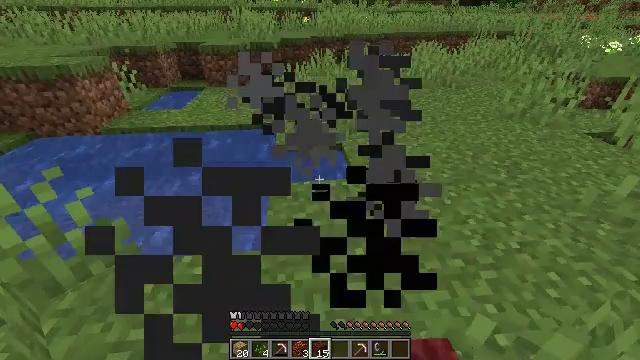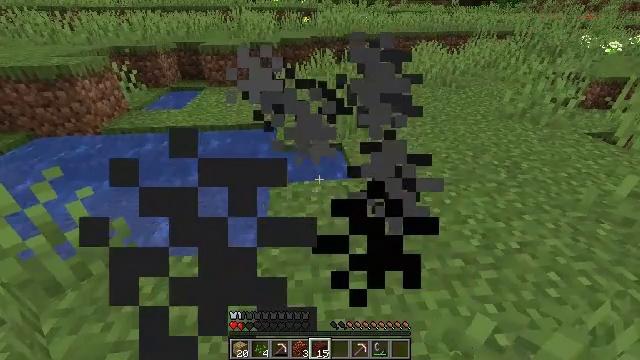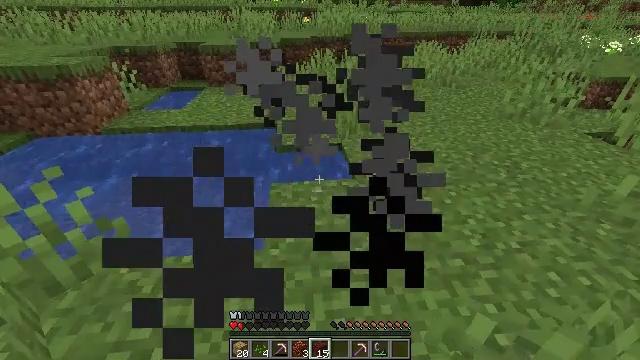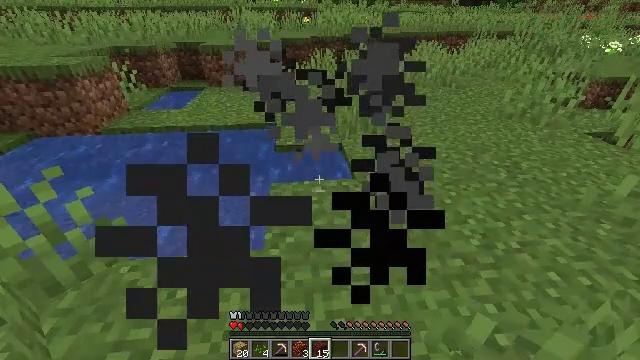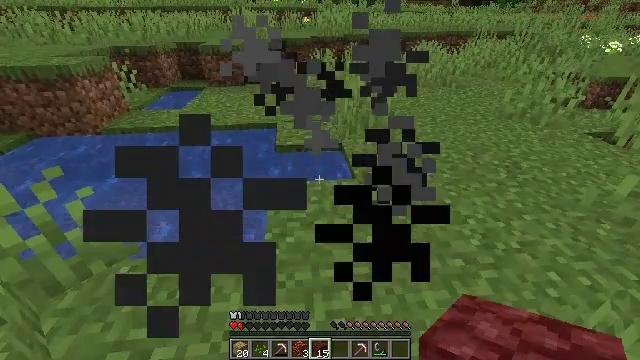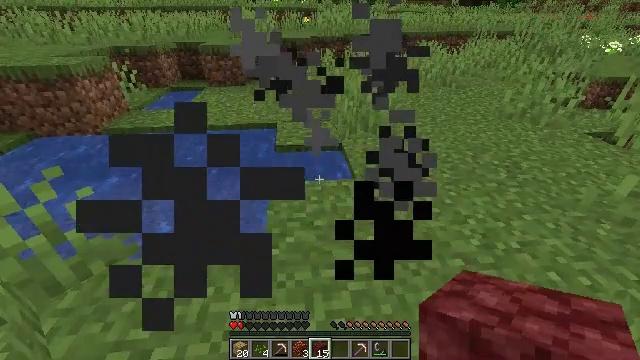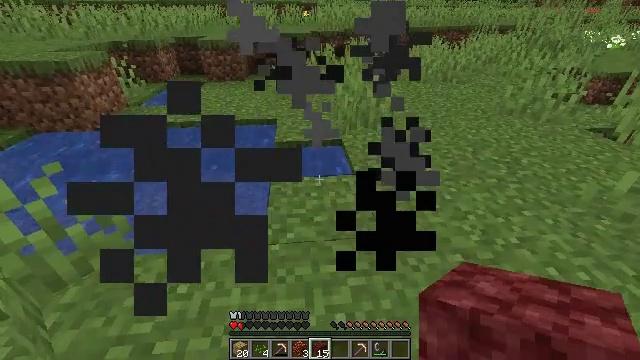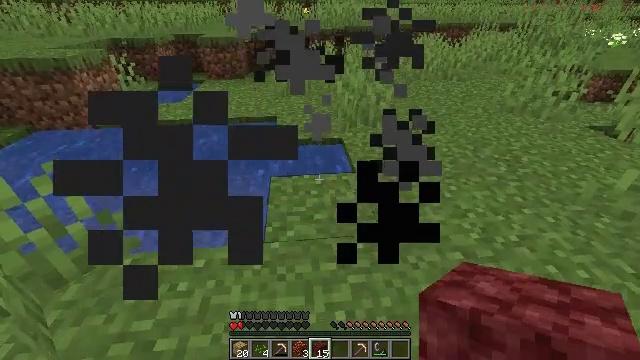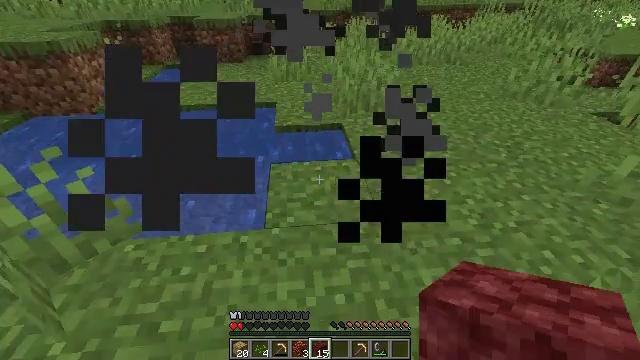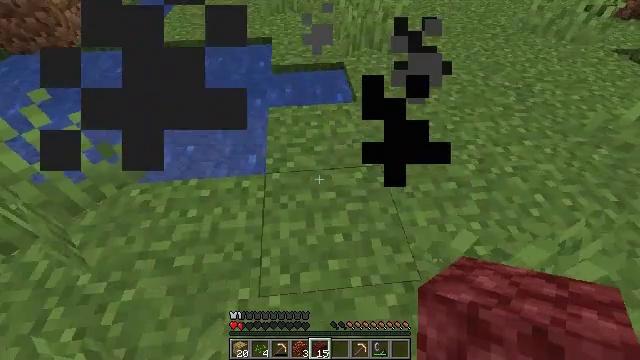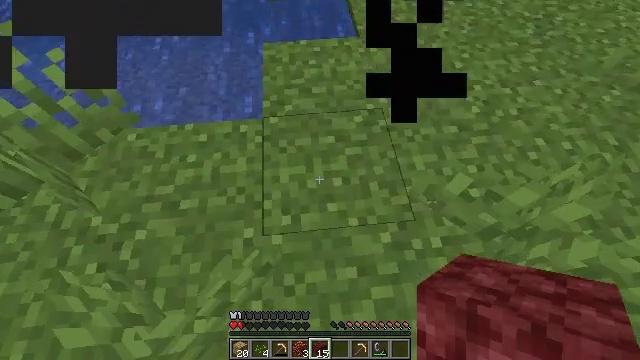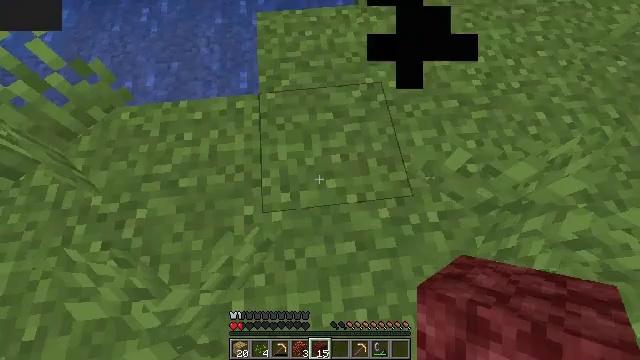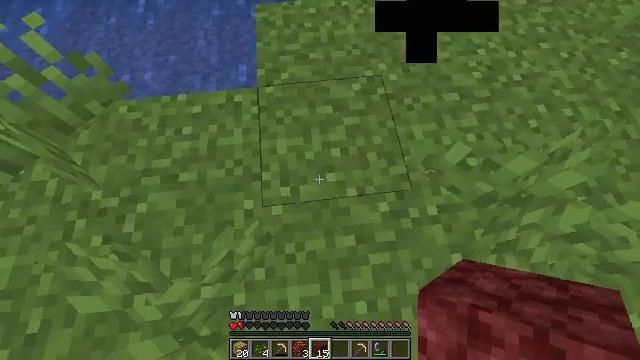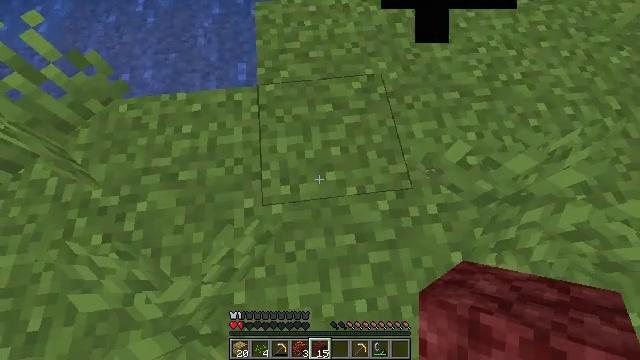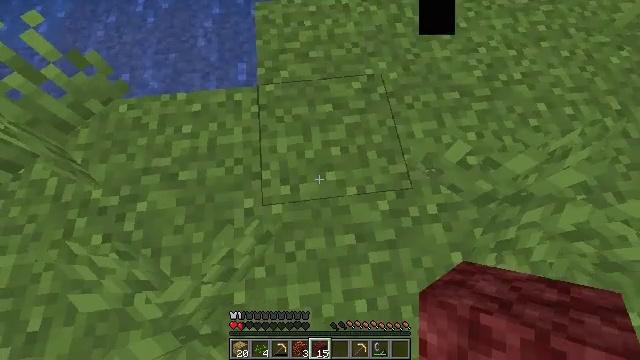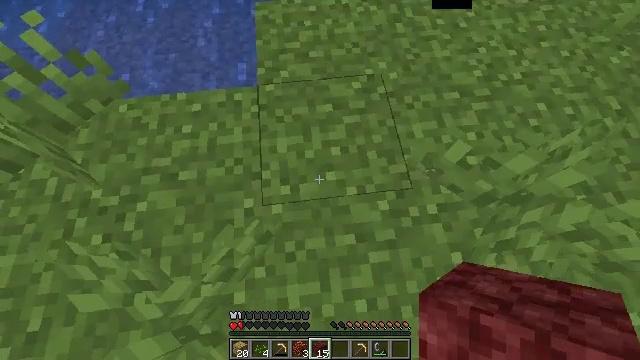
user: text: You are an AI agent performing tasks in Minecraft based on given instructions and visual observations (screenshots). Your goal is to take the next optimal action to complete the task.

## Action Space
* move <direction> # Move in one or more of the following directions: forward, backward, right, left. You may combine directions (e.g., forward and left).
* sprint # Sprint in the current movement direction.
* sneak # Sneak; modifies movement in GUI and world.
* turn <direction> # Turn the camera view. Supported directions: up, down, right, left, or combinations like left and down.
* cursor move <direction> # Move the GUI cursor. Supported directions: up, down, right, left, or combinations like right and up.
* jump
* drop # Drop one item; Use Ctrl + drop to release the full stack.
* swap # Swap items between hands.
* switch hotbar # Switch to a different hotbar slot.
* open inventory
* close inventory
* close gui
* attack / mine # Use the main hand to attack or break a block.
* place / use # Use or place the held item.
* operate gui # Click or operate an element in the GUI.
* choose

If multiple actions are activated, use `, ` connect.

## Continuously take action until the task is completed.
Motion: motion action
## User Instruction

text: Mine stone underground.
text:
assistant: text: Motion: no_op
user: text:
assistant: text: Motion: no_op
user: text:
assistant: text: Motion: no_op
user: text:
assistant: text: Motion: no_op
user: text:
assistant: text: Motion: no_op
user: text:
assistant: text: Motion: no_op
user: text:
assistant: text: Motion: no_op
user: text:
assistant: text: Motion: turn down
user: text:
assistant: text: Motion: turn down
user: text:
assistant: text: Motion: turn down
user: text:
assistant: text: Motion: turn down
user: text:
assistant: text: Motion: turn down
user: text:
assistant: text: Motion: no_op
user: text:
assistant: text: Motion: no_op
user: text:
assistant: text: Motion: no_op
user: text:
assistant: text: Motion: no_op
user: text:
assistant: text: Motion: turn left
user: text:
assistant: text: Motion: turn left
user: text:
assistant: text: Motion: turn left
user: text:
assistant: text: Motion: turn left and up
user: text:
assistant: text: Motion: turn left and up
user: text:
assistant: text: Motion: turn left and up
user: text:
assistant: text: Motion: turn left
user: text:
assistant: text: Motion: no_op
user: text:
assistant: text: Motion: no_op
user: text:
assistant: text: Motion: turn right and up
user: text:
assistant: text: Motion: turn right and up
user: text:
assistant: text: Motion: turn right and up
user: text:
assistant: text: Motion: turn right and up
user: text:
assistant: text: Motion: turn right